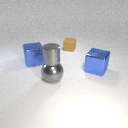
large gray metal sphere in front of small brown rubber cube